Question: I'm creating a task manager app. And I have a problem with showing these tasks in 'ExpandableListView', I'm using it because every task may have subtasks. This is my Database structure:
.
ExpandableListView Adapter may work well. But I have a problem with reading data from firebase in 'fillData()' method.
'Activity''ExpandableListView'
'''
public class Tasks extends AppCompatActivity {
ExpandableListView expandableListView;
CustomExpandableListAdapter expandableListAdapter;
List<String> tasks;
Map<String, List<String>> subtasks;
private FirebaseDatabase firebasedatabase;
private DatabaseReference databaseReference;
@Override
protected void onCreate(Bundle savedInstanceState) {
super.onCreate(savedInstanceState);
setContentView(R.layout.activity_tasks);
BottomNavigationView bottomNav = findViewById(R.id.bottom_nav);
bottomNav.setSelectedItemId(R.id.tasks);
expandableListView = (ExpandableListView) findViewById(R.id.tasks_list);
firebasedatabase = FirebaseDatabase.getInstance();
databaseReference = firebasedatabase.getReference("Tasks");
fillData();
expandableListAdapter = new CustomExpandableListAdapter(this, tasks, subtasks);
expandableListView.setAdapter(expandableListAdapter);
bottomNav.setOnNavigationItemSelectedListener(new BottomNavigationView.OnNavigationItemSelectedListener() {
@Override
public boolean onNavigationItemSelected(@NonNull MenuItem item) {
switch (item.getItemId()){
case R.id.notes:
startActivity(new Intent(getApplicationContext(), Notes.class));
overridePendingTransition(0,0);
return true;
case R.id.tasks:
return true;
case R.id.goals:
startActivity(new Intent(getApplicationContext(), Goals.class));
overridePendingTransition(0,0);
return true;
case R.id.statistics:
startActivity(new Intent(getApplicationContext(), Statistics.class));
overridePendingTransition(0,0);
return true;
case R.id.add:
startActivity(new Intent(getApplicationContext(), Add.class));
overridePendingTransition(0,0);
return true;
}
return false;
}
});
}
public void fillData()
{
databaseReference.addValueEventListener(new ValueEventListener() {
@Override
public void onDataChange(@NonNull DataSnapshot dataSnapshot) {
if(tasks.size() > 0) tasks.clear();
for(DataSnapshot ds : dataSnapshot.getChildren())
{
String taskName = (String) ds.child("Tasks").getValue();
tasks.add(taskName);
}
expandableListAdapter.notifyDataSetChanged();
}
@Override
public void onCancelled(@NonNull DatabaseError databaseError) {
}
});
}
}
'''
'''
public class CustomExpandableListAdapter extends BaseExpandableListAdapter {
private Context context;
private List<String> listHeader;
private Map<String, List<String>> listChildren;
public CustomExpandableListAdapter(Context context, List<String> listHeader, Map<String, List<String>> listChildren){
this.context = context;
this.listHeader = listHeader;
this.listChildren = listChildren;
}
@Override
public int getGroupCount() {
return this.listHeader.size();
}
@Override
public int getChildrenCount(int groupPosition) {
return this.listChildren.get(listHeader.get(groupPosition)).size();
}
@Override
public Object getGroup(int groupPosition) {
return this.listHeader.get(groupPosition);
}
@Override
public Object getChild(int groupPosition, int childPosition) {
return this.listChildren.get(this.listHeader.get(groupPosition));
}
@Override
public long getGroupId(int groupPosition) {
return groupPosition;
}
@Override
public long getChildId(int groupPosition, int childPosition) {
return childPosition;
}
@Override
public boolean hasStableIds() {
return false;
}
@Override
public View getGroupView(int groupPosition, boolean isExpanded, View convertView, ViewGroup parent) {
String header = (String) getGroup(groupPosition);
if(convertView == null)
{
LayoutInflater inflater = (LayoutInflater) context.getSystemService(context.LAYOUT_INFLATER_SERVICE);
convertView = inflater.inflate(R.layout.list_view_header, null);
}
TextView headerOfGroup = (TextView) convertView.findViewById(R.id.header_text);
headerOfGroup.setText(header);
return convertView;
}
@Override
public View getChildView(int groupPosition, int childPosition, boolean isLastChild, View convertView, ViewGroup parent) {
String child = (String) getChild(groupPosition, childPosition);
if(convertView == null)
{
LayoutInflater inflater = (LayoutInflater) context.getSystemService(context.LAYOUT_INFLATER_SERVICE);
convertView = inflater.inflate(R.layout.list_view_child, null);
}
TextView childText = (TextView) convertView.findViewById(R.id.child_text);
childText.setText(child);
return convertView;
}
@Override
public boolean isChildSelectable(int groupPosition, int childPosition) {
return true;
}
'''
}
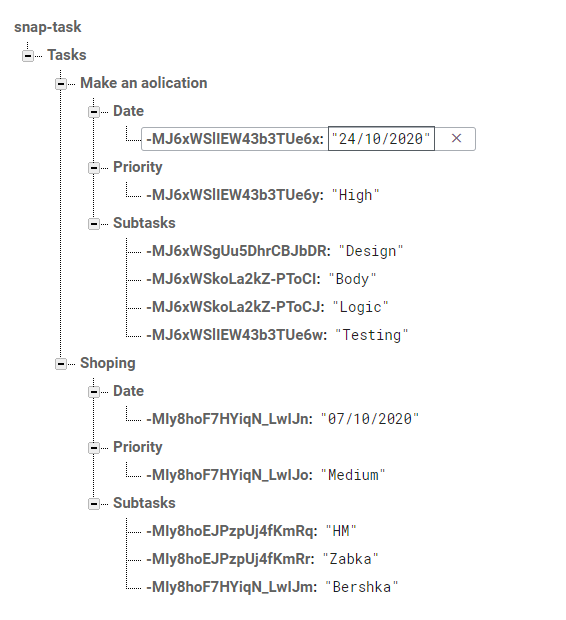
Answer: As far as I can see, the relevant code in your question is:
'''
firebasedatabase = FirebaseDatabase.getInstance();
databaseReference = firebasedatabase.getReference("Tasks");
databaseReference.addValueEventListener(new ValueEventListener() {
@Override
public void onDataChange(@NonNull DataSnapshot dataSnapshot) {
if(tasks.size() > 0) tasks.clear();
for(DataSnapshot ds : dataSnapshot.getChildren())
{
String taskName = (String) ds.child("Tasks").getValue();
tasks.add(taskName);
}
expandableListAdapter.notifyDataSetChanged();
}
@Override
public void onCancelled(@NonNull DatabaseError databaseError) {
}
});
'''
Your code is attaching a listener to '/Tasks', then looping over its child nodes, and getting the 'Tasks' child of each of those child nodes. Yet if we look at your database structure, there is no 'Tasks' subnode under each task. So that probably results in a lists of empty items, once for each child node of '/Tasks'
---
If you want to show the key of each child node of '/Tasks' (so 'make a aolication' and 'Shoping' in your screenshot), you'll want to use the 'getKey()' of each child node:
'''
firebasedatabase = FirebaseDatabase.getInstance();
databaseReference = firebasedatabase.getReference("Tasks");
databaseReference.addValueEventListener(new ValueEventListener() {
@Override
public void onDataChange(@NonNull DataSnapshot dataSnapshot) {
if(tasks.size() > 0) tasks.clear();
for(DataSnapshot ds : dataSnapshot.getChildren()) {
String taskName = ds.getKey();
tasks.add(taskName);
}
expandableListAdapter.notifyDataSetChanged();
}
@Override
public void onCancelled(@NonNull DatabaseError databaseError) {
throw databaseError.toException()
}
});
'''
---
If you want to show all the values under the 'Subtasks' of each child node, you'll need to add another nested loop for this:
'''
firebasedatabase = FirebaseDatabase.getInstance();
databaseReference = firebasedatabase.getReference("Tasks");
databaseReference.addValueEventListener(new ValueEventListener() {
@Override
public void onDataChange(@NonNull DataSnapshot dataSnapshot) {
if(tasks.size() > 0) tasks.clear();
for(DataSnapshot taskSnapshot: dataSnapshot.getChildren()) {
DataSnapshot subtasksSnapshot = taskSnapshot.child("Subtasks");
for(DataSnapshot subtaskSnapshot: subtasksSnapshot.getChildren()) {
String taskName = subtaskSnapshot.getValue(String.class);
tasks.add(taskName);
}
}
expandableListAdapter.notifyDataSetChanged();
}
@Override
public void onCancelled(@NonNull DatabaseError databaseError) {
throw databaseError.toException()
}
});
'''